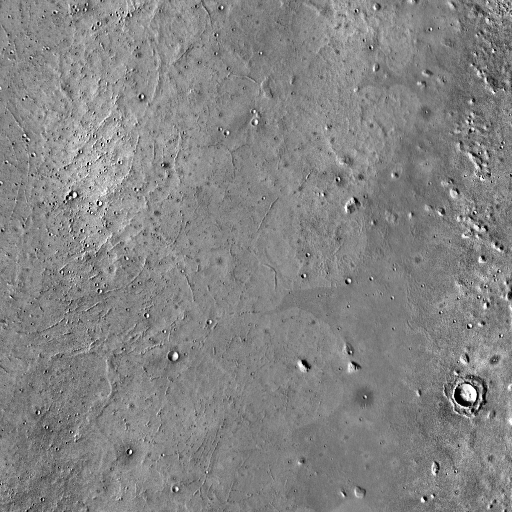
Crater classes present: Background, Other, Layered, Secondary